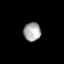
Tissue: lung
Cell type: Epithelial cells
Senescence score: 0.1731
Nuclear area (px): 314
Mean DAPI intensity: 167.245